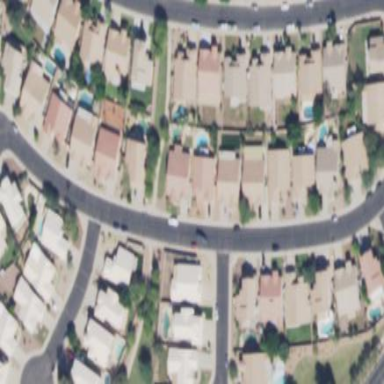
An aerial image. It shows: Residential area consisting of single-family homes.